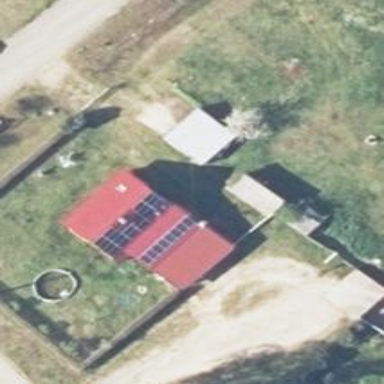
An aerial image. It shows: Building equipped with small solar photovoltaic panel for generating electricity.